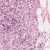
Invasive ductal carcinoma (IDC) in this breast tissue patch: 1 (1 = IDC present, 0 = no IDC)